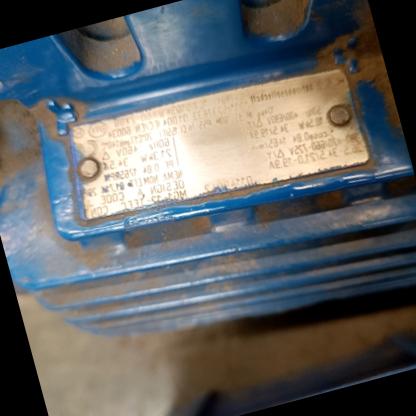
Klasa: tabliczka-znamionowa